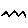
Label: zigzag